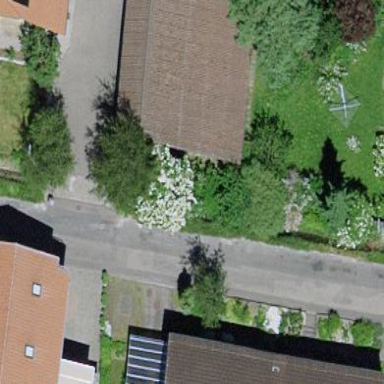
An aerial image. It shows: Garage.